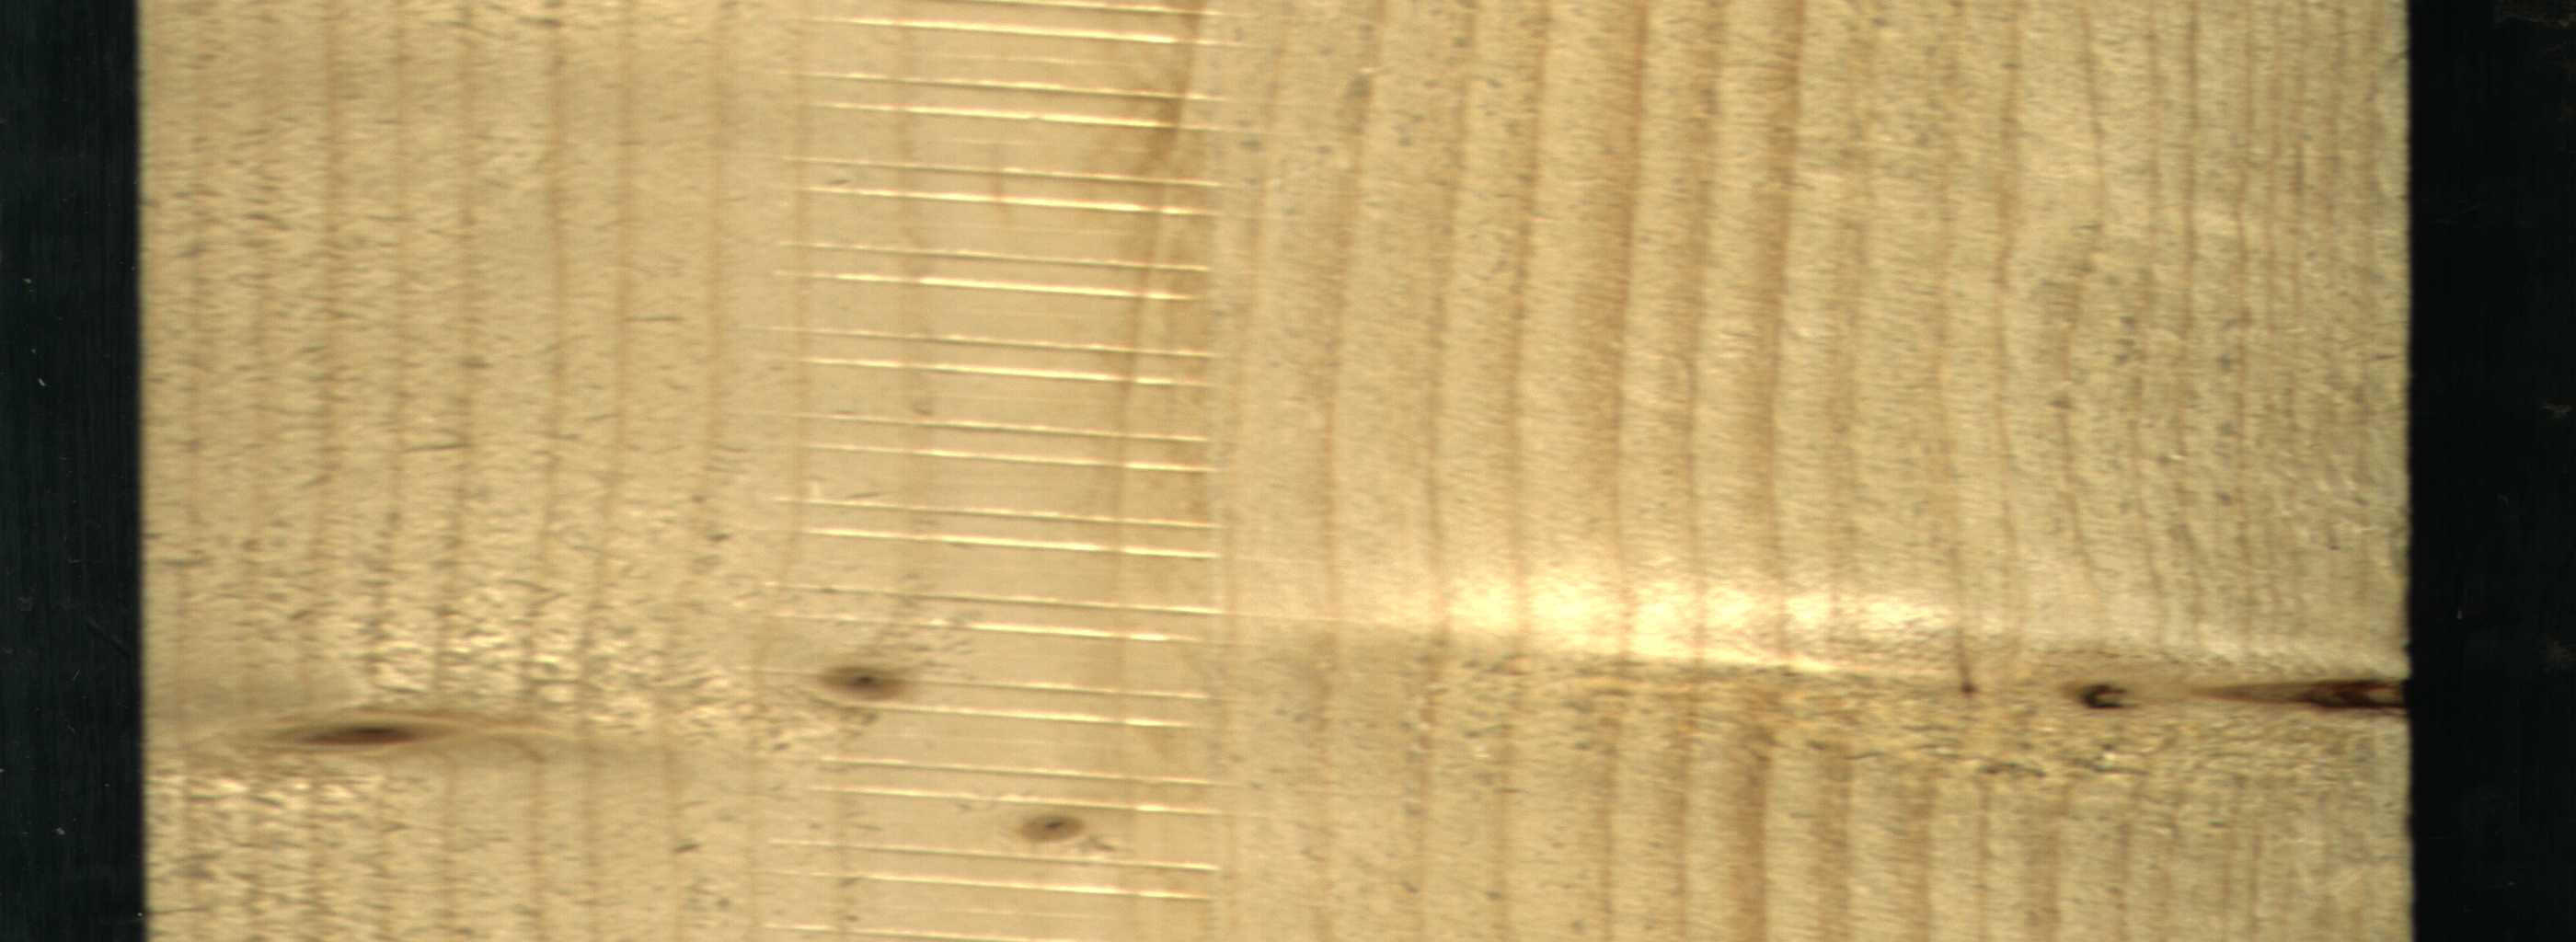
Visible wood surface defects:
Dead_Knot
Dead_Knot
Live_Knot
Live_Knot
Live_Knot